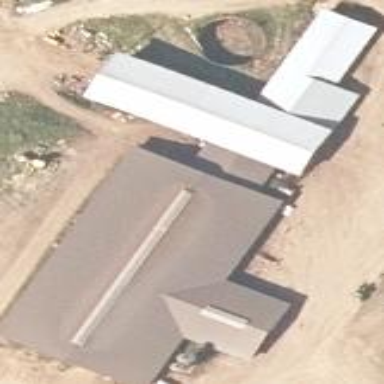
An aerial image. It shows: Farm auxiliary building.